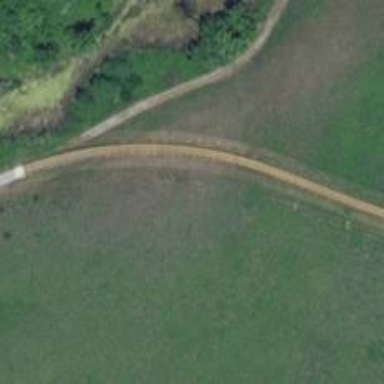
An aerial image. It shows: Path.